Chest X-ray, PA view. Patient: 33 years old, sex M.
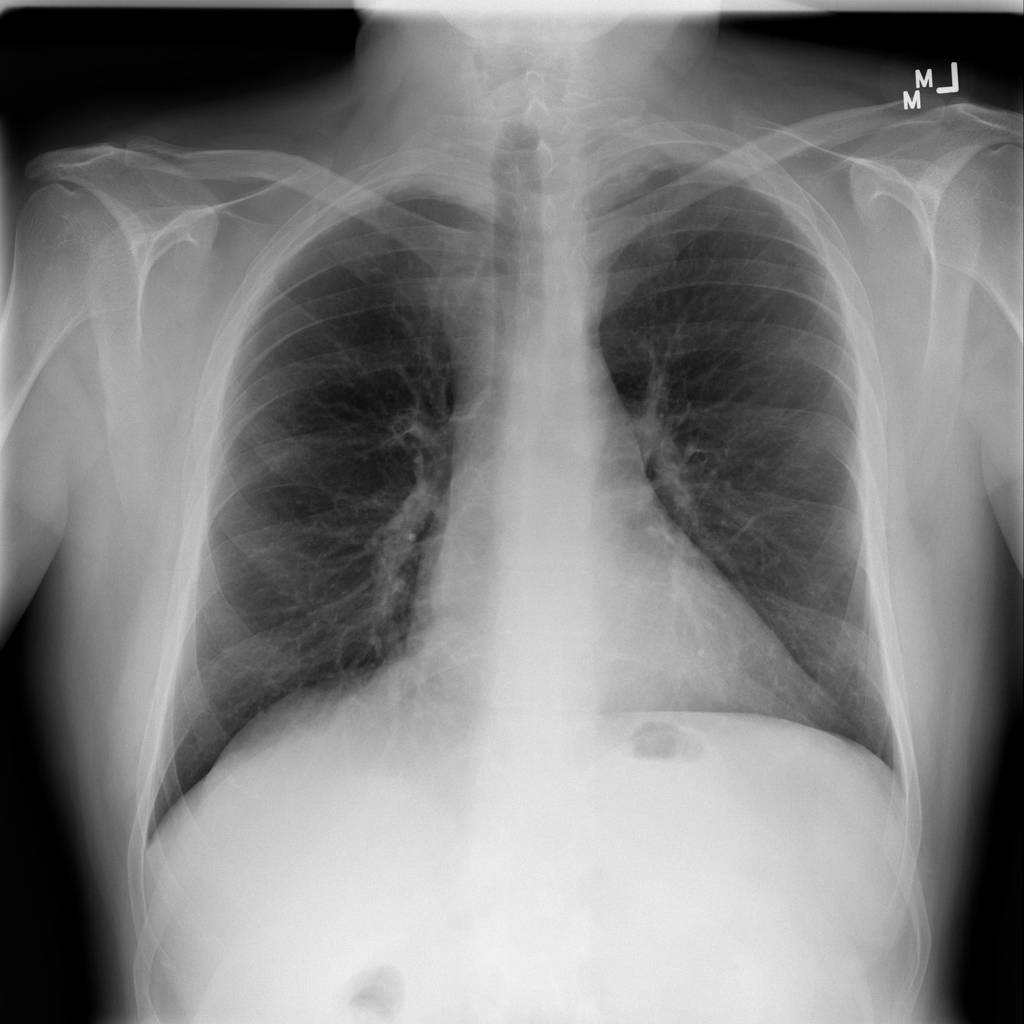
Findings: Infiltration